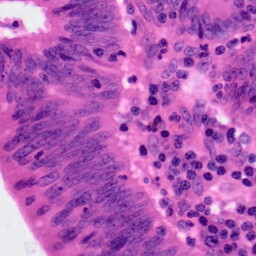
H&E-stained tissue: Colon